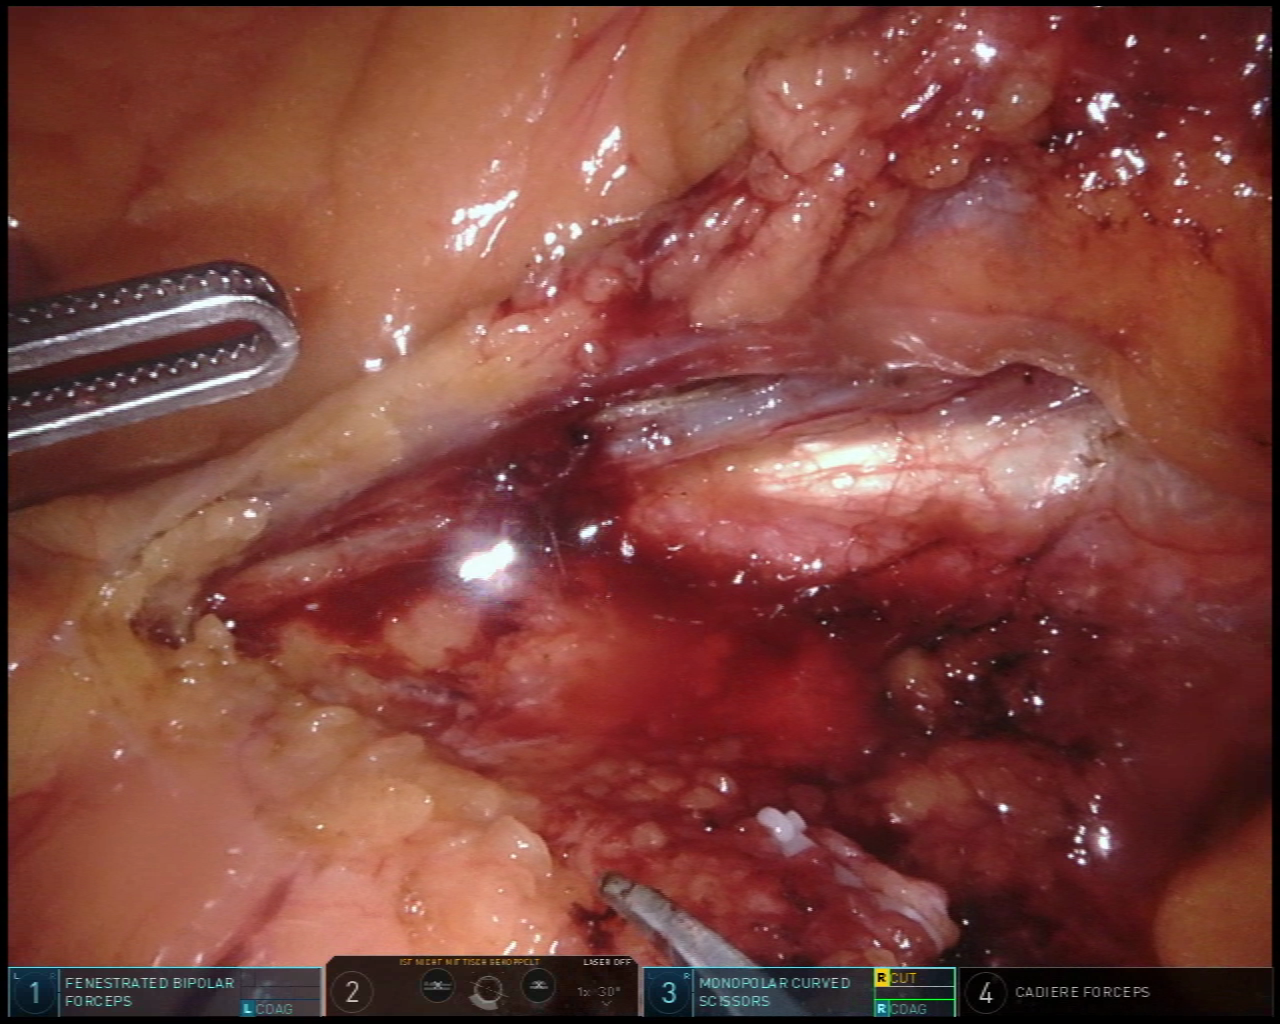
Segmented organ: ureter
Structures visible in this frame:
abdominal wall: no
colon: no
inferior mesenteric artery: no
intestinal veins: no
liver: no
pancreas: no
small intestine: no
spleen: no
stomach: no
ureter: yes
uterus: no
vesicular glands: no